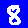
Digit: 8